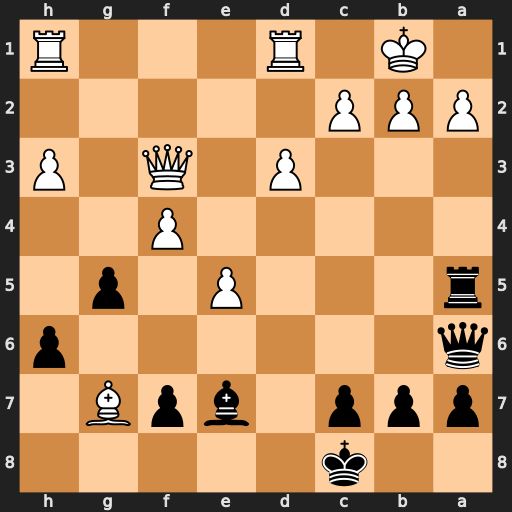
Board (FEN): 2k5/ppp1bpB1/q6p/r3P1p1/5P2/3P1Q1P/PPP5/1K1R3R
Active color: b
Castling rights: -
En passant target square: -
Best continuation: Rxa2 Qg4+ Kb8 c3 Qa4 Kc1 Rxb2 Kxb2 Ba3+